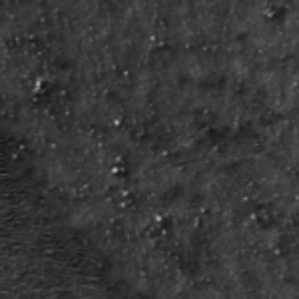
Label: frost